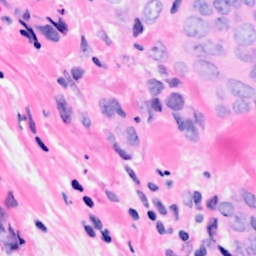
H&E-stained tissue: Breast